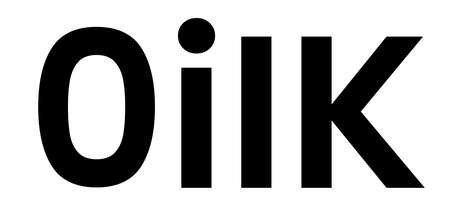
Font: Poppins-SemiBold